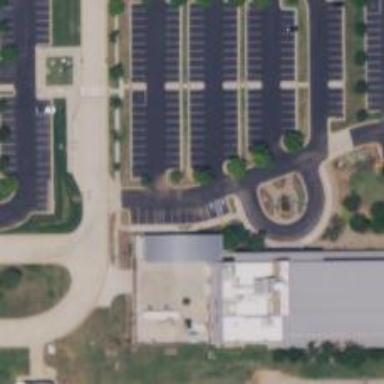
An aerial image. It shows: Parking space is available.